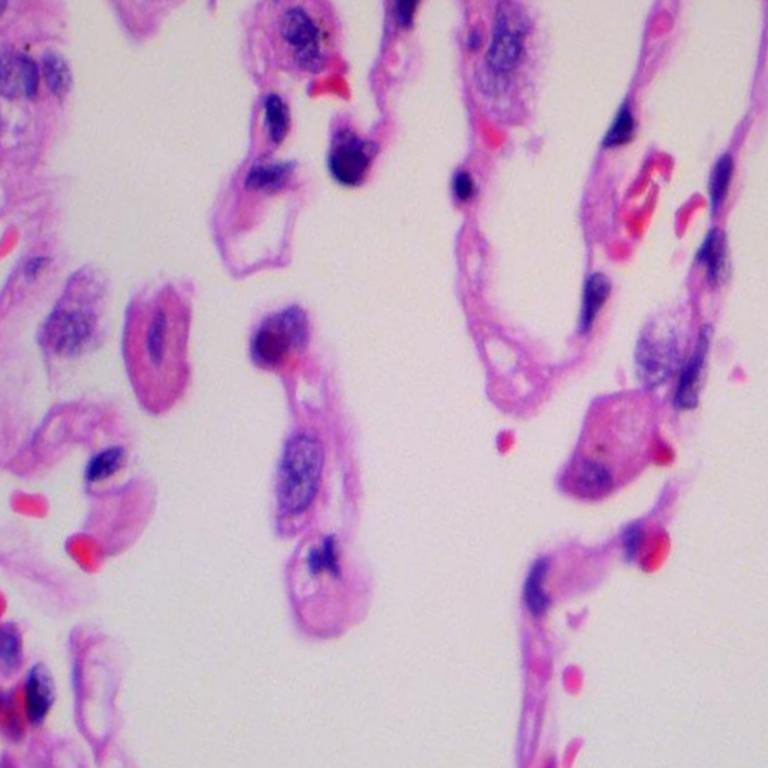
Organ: lung
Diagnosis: benign